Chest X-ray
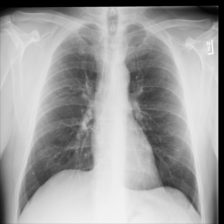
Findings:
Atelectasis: negative
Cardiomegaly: negative
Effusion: negative
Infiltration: negative
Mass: negative
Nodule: negative
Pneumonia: negative
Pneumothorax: negative
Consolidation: negative
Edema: negative
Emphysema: negative
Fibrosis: negative
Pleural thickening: negative
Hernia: negative